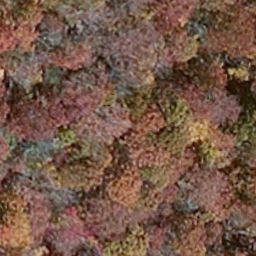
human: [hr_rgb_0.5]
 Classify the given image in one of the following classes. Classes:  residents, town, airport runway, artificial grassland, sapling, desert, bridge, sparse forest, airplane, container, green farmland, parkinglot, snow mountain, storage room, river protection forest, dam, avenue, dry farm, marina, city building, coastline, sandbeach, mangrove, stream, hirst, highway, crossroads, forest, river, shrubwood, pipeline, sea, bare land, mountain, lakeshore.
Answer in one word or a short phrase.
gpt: mangrove